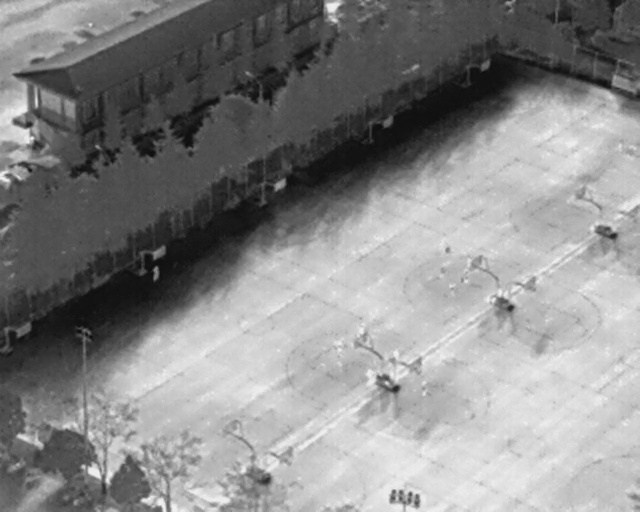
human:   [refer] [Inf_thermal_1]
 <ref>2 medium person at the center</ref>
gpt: <box>[[55, 64, 58, 67, 2], [51, 66, 54, 68, 2]]</box>

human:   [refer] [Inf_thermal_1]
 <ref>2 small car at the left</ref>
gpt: <box>[[2, 30, 5, 35, 32], [0, 32, 2, 36, 2]]</box>

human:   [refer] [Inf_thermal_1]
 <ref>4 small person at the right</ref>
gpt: <box>[[69, 48, 71, 50, 2], [72, 50, 74, 52, 2], [71, 53, 73, 55, 2], [69, 55, 71, 57, 2]]</box>

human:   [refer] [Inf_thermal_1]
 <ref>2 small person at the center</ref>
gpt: <box>[[67, 51, 70, 53, 9], [60, 68, 63, 70, 2]]</box>

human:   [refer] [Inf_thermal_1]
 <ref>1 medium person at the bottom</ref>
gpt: <box>[[56, 72, 59, 74, 2]]</box>